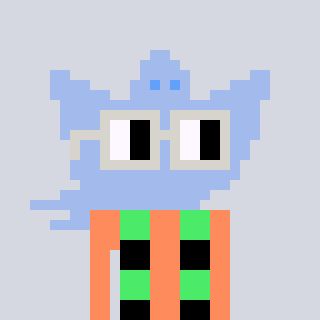
a pixel art character with square light gray glasses, a ghost-B-shaped head and a peachy-colored body on a cool background